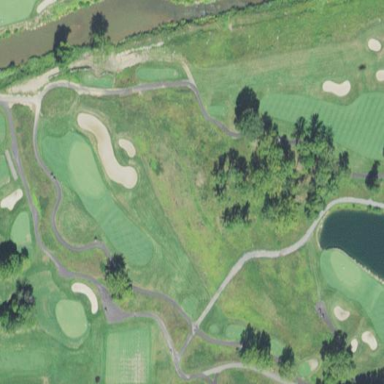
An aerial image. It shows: Area with grass used as rough in golf course.